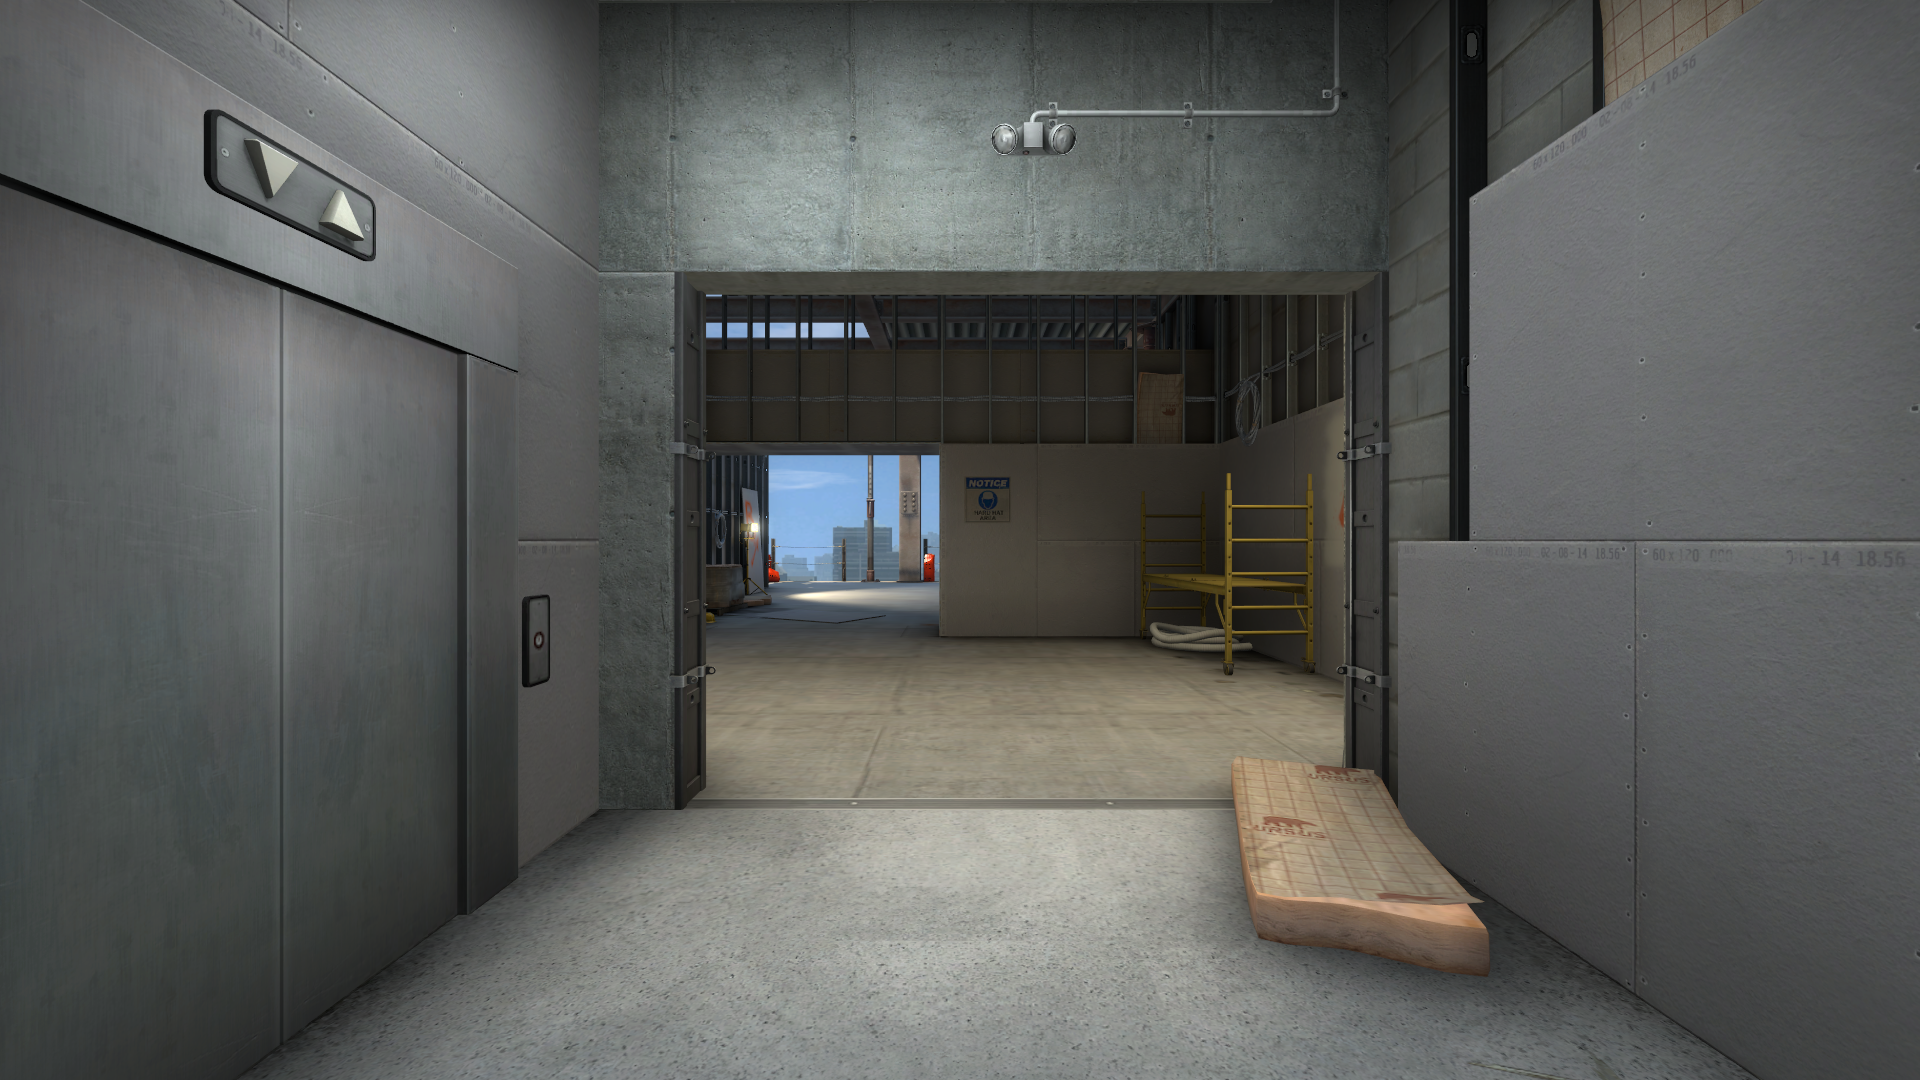
Map: de_vertigo